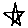
Label: star